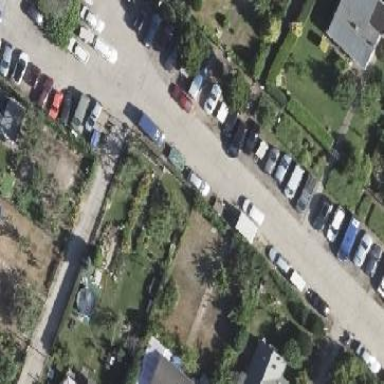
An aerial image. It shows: Plot in the allotments.